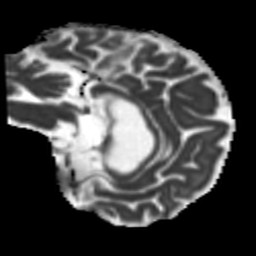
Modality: MD
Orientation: sagittal
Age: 63
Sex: female
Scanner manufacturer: siemens
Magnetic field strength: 3 T
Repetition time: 5.25 s
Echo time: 0.08 s